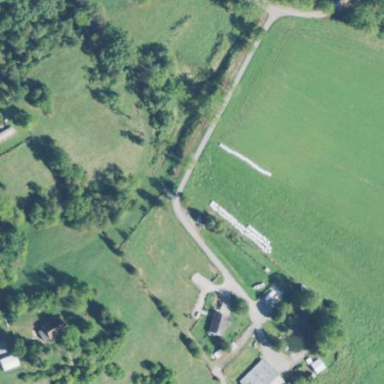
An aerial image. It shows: Farmyard area.